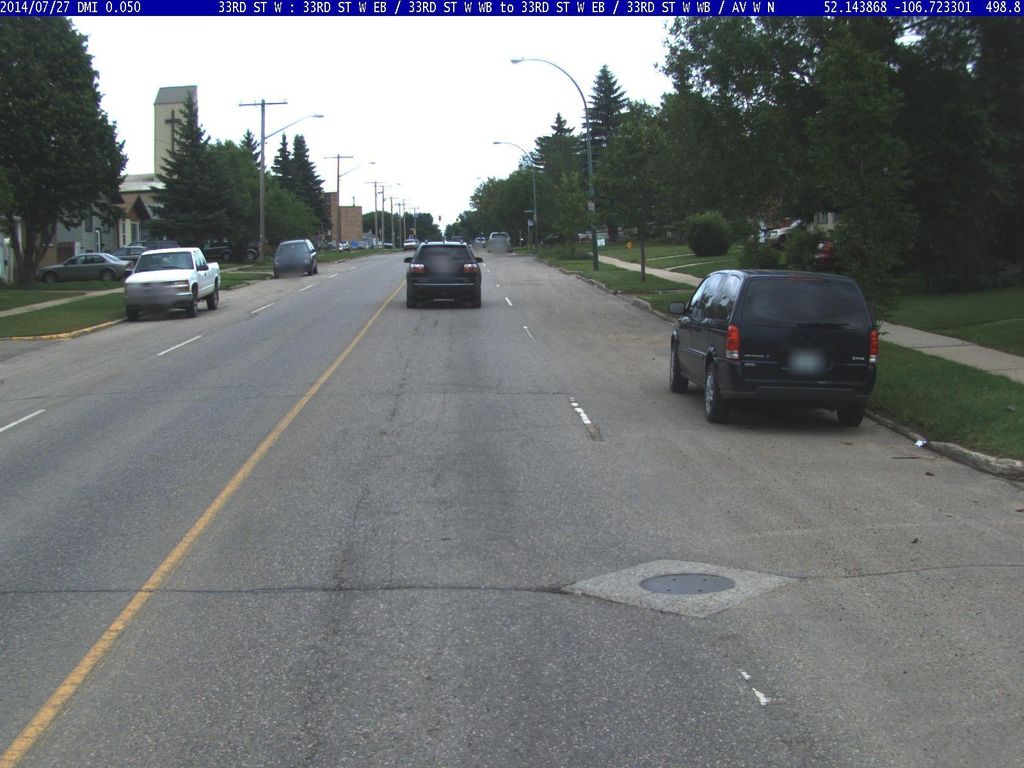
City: saskatoon